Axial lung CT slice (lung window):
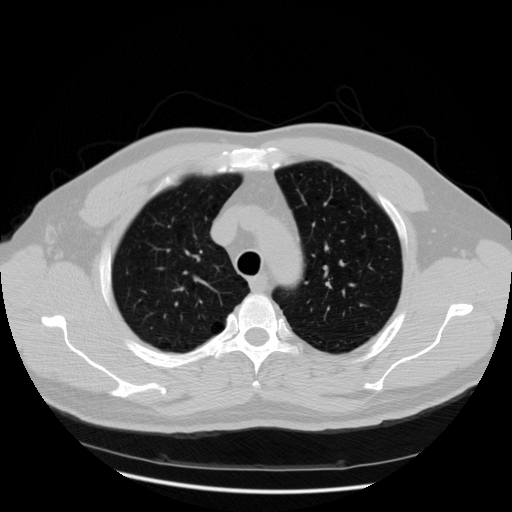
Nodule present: no